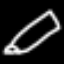
Label: pencil